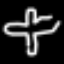
Label: airplane